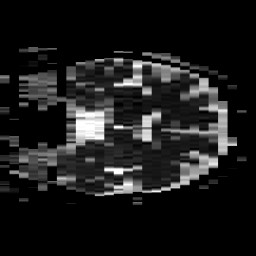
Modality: ADC
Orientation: coronal
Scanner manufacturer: philips
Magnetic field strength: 3 T
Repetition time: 4.296 s
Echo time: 0.06104 s